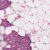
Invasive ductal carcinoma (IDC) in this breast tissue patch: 1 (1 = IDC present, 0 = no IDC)